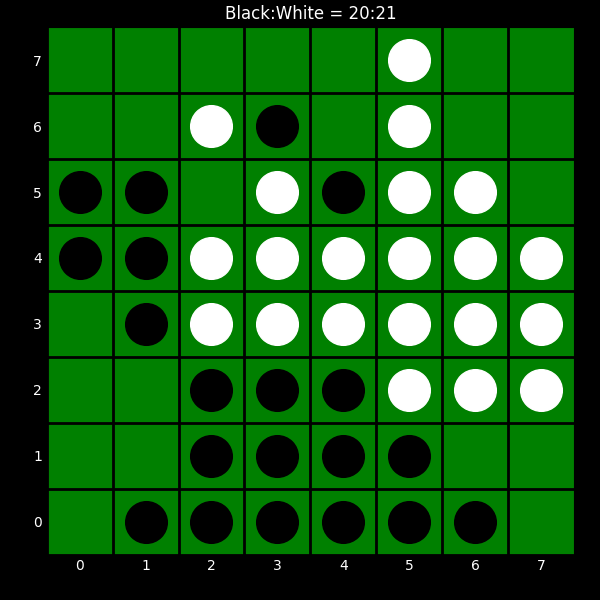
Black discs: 20
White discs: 21